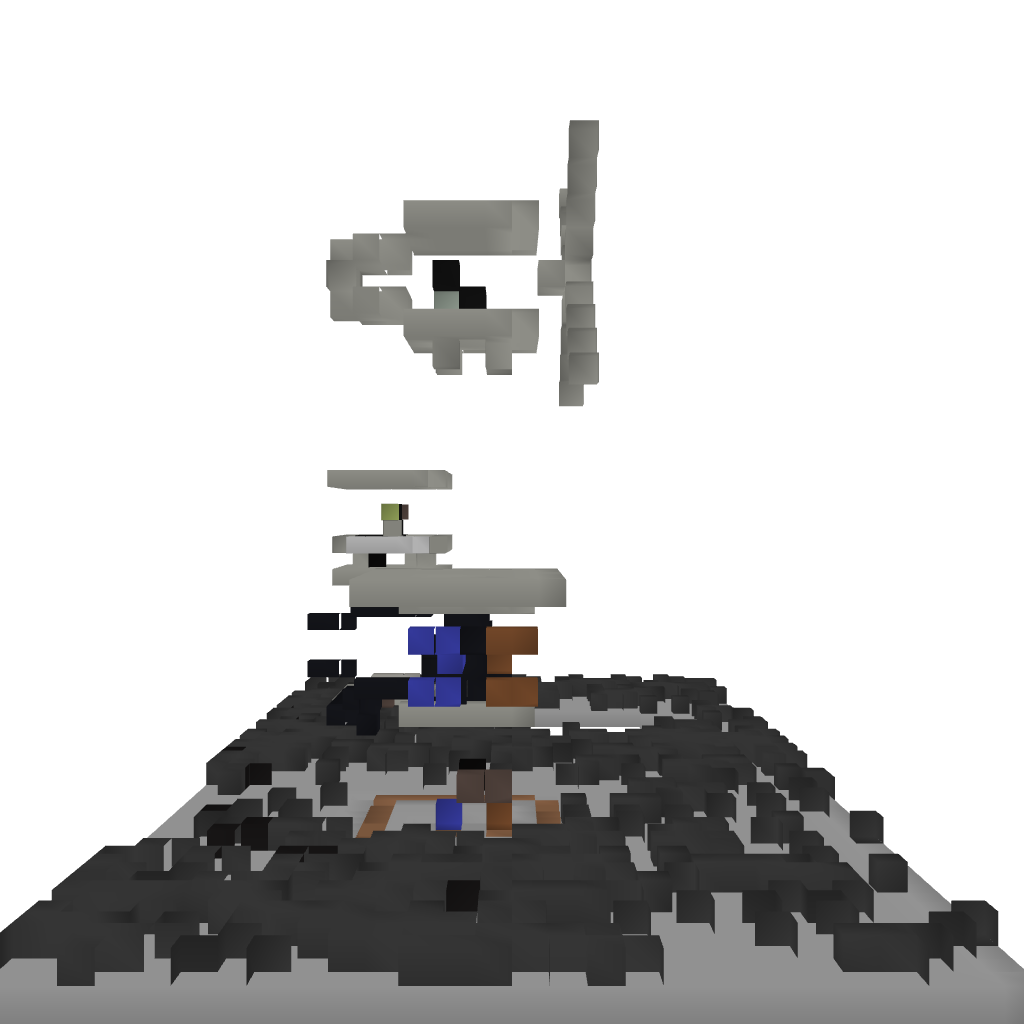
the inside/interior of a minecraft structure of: PHILIPS coffeemaker.